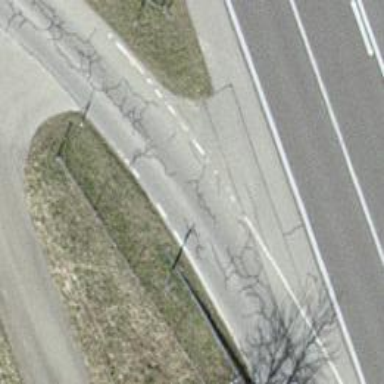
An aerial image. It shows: Motorway trunk link.